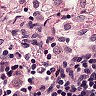
Metastatic tissue present: no